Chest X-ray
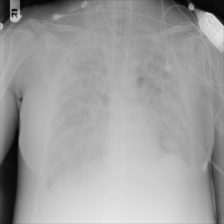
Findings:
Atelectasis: negative
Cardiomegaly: negative
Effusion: positive
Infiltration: negative
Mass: negative
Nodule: negative
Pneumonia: negative
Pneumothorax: negative
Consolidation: negative
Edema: negative
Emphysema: negative
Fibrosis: negative
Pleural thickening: negative
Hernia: negative